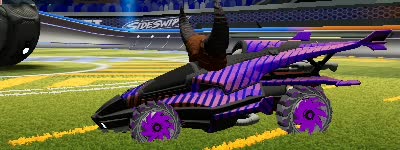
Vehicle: aftershock